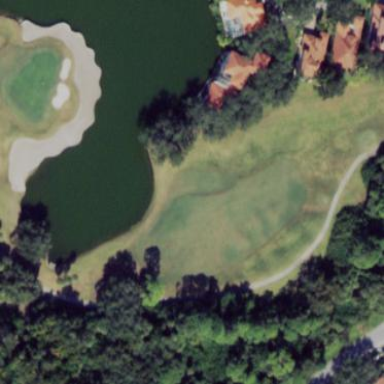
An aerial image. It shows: Rough grassy area used for golf.